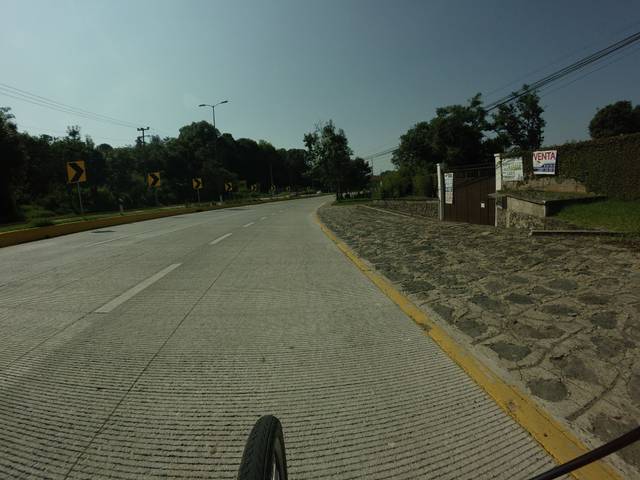
Region: Mexico
Coordinates: 19.513, -96.93